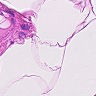
Metastatic tissue present: no